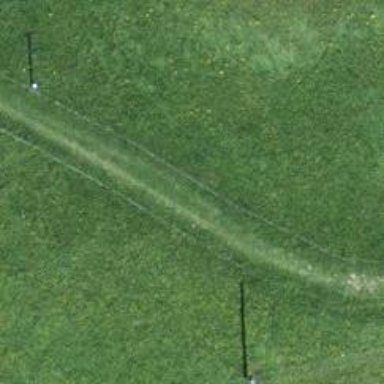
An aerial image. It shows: Path.